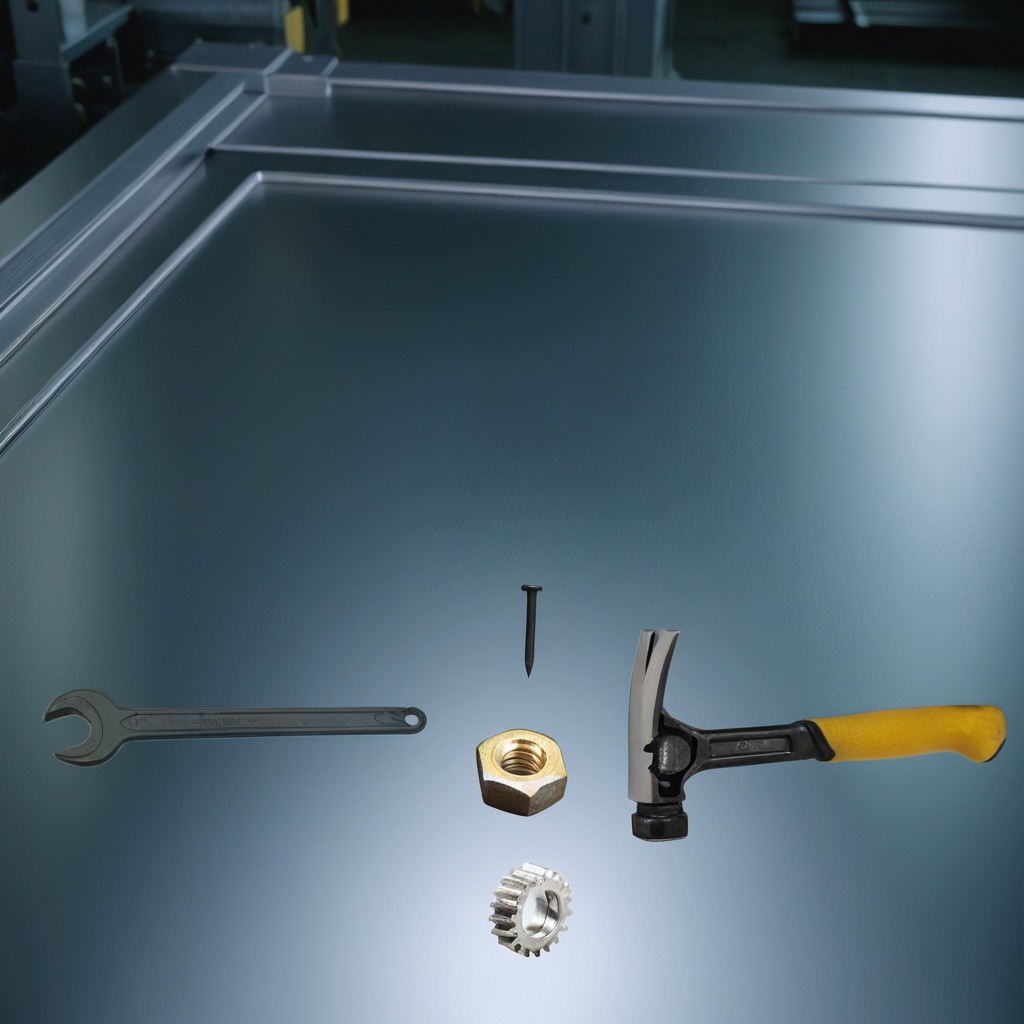
A gear with teeth, a hammer, an iron nail, a metal nut, and a wrench are lying on the metal table.